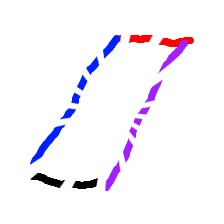
Shape: parallelogram